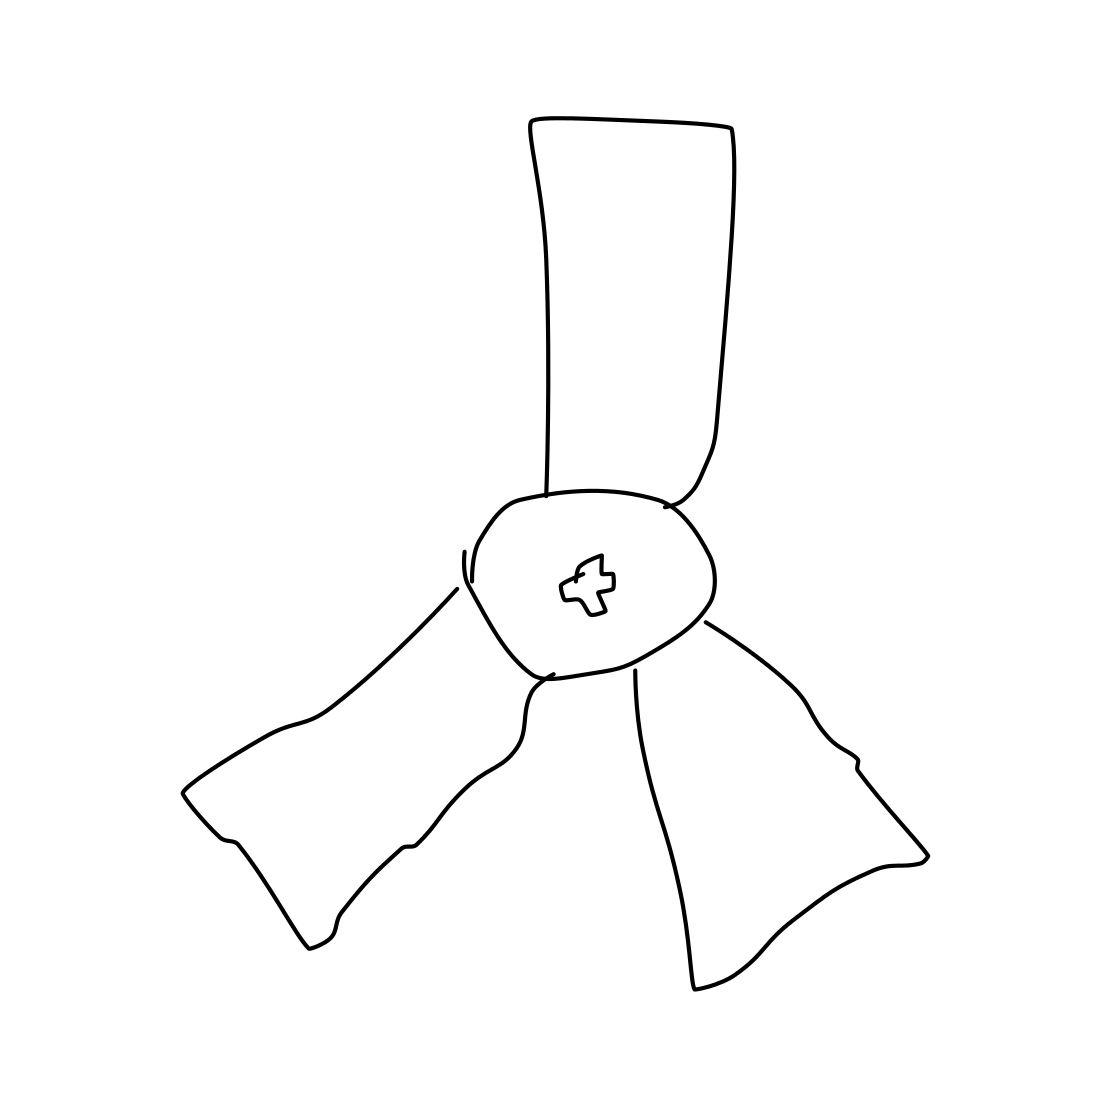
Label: fan